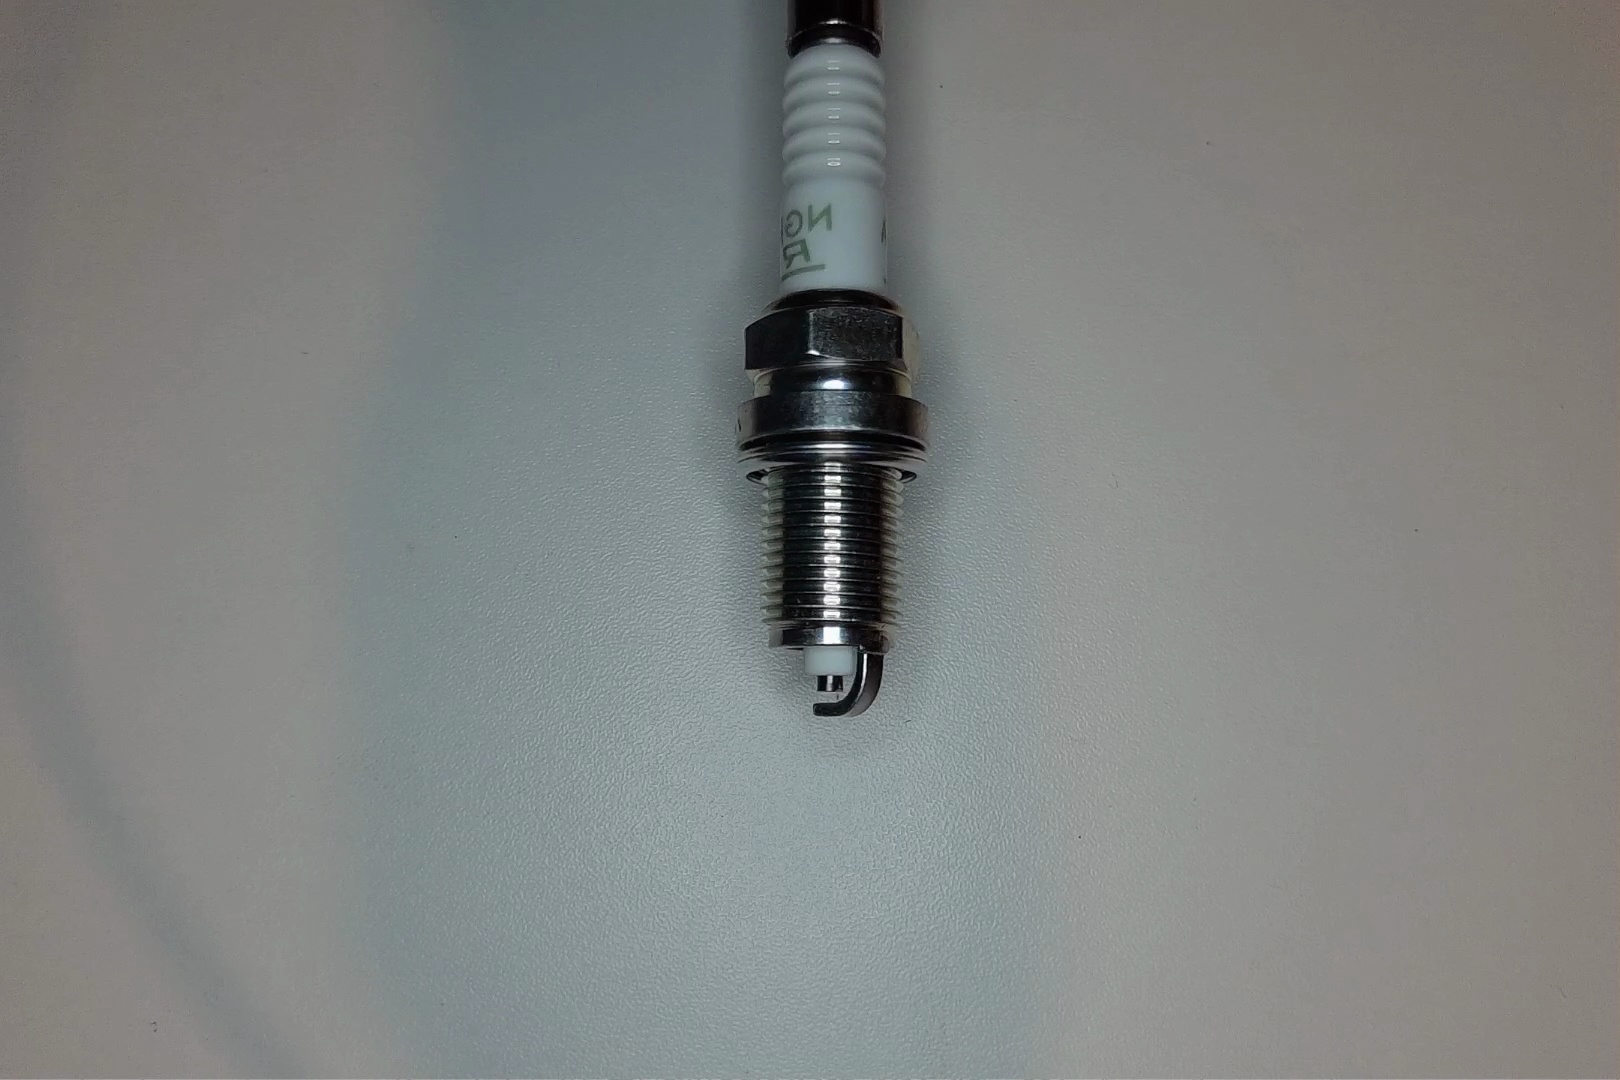
Label: no anomaly